Question: How do I use 'Vlookup' function with 'OR'
For example if there is one value in the table either it is adj P/E or P/E or P/E ord adj.
I want to lookup that value.

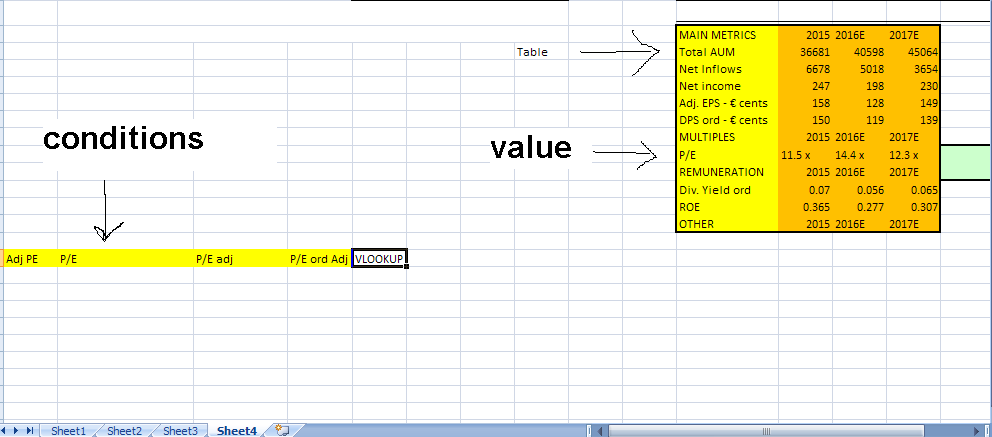
Answer: There are two ways:
First if there is a common word in all the criteria that is unique, in your example 'P/E' you can use wildcards:
'''
=VLOOKUP("*" & "P/E" & "*",$H4:$L20,3,False)
'''
Where '$H4:$L20' is your dataset and you want the third column in that dataset.
If not then you need to do the long way using IFERROR():
'''
=IFERROR(VLOOKUP(A1,$H4:$L20,3,False),IFERROR(VLOOKUP(B1,$H4:$L20,3,False),IFERROR(VLOOKUP(C1,$H4:$L20,3,False)IFERROR(VLOOKUP(D1,$H4:$L20,3,False),""))))
'''
This will cycle through the criteria till it finds one that works.